Question: Here's an example of what I'm trying to achieve, perhaps with several more objects:

It is important that the two blocks be divs, so I'm not really looking for a drawing library that would help me receive something like that picture.
Any direction on what I could use?
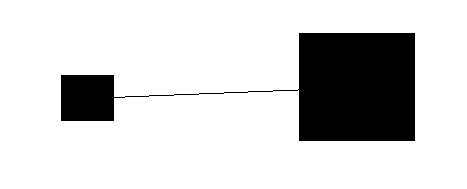
Answer: Try <URL>. It should cover what you need, and then some.